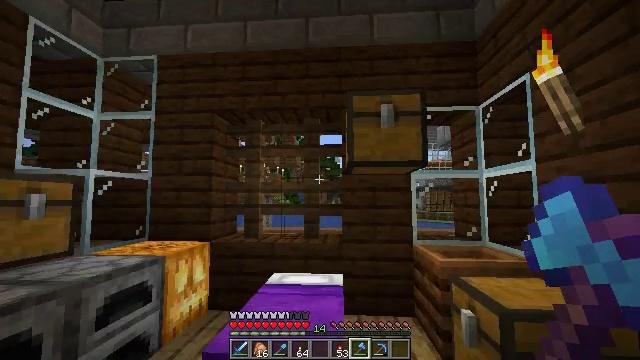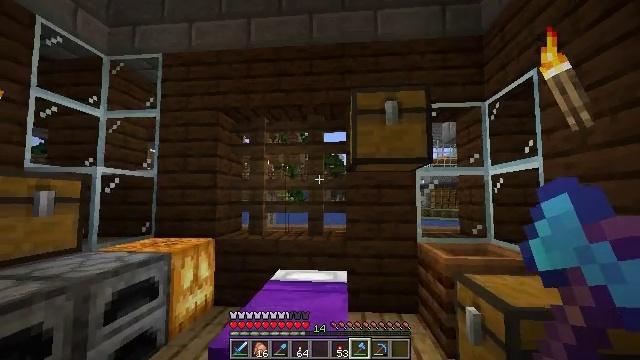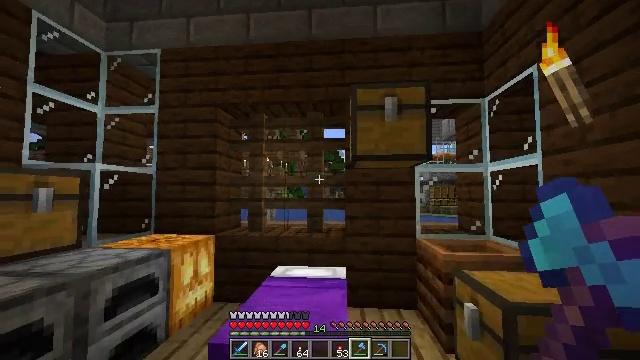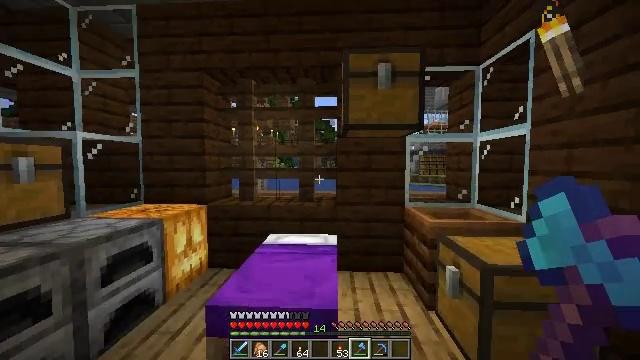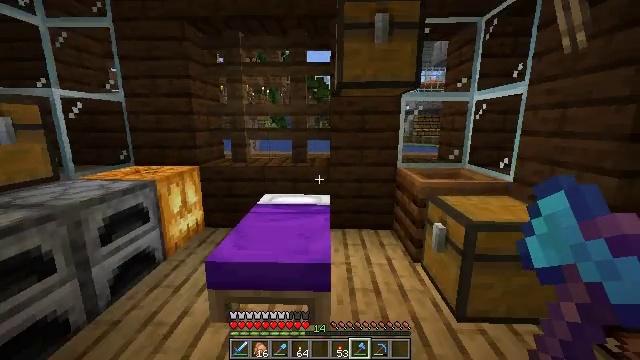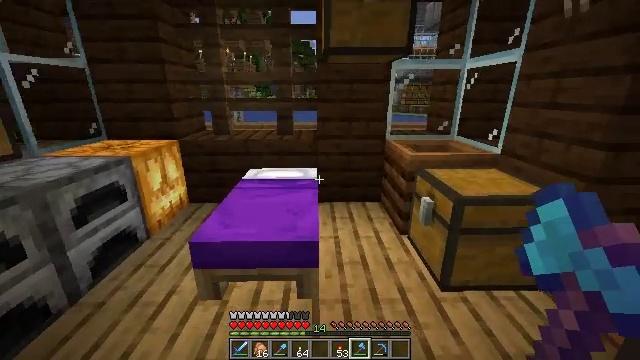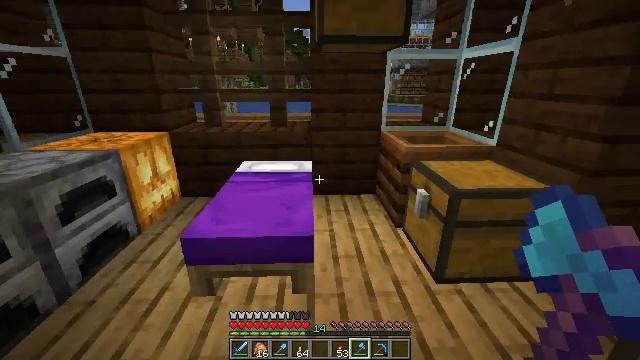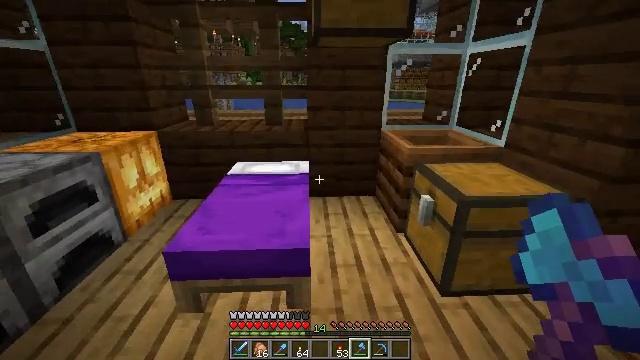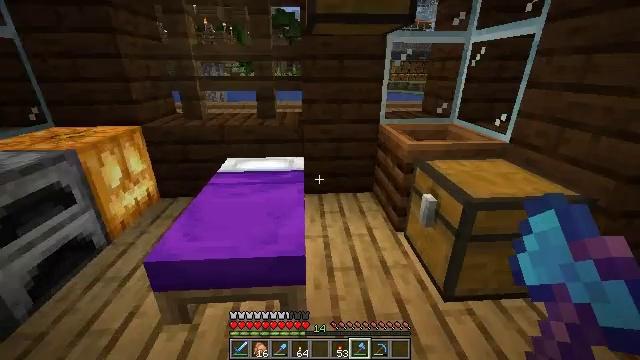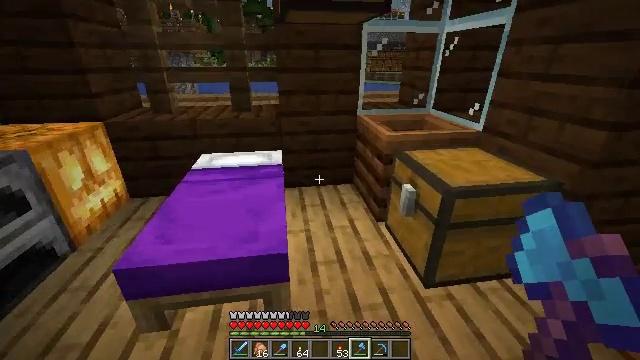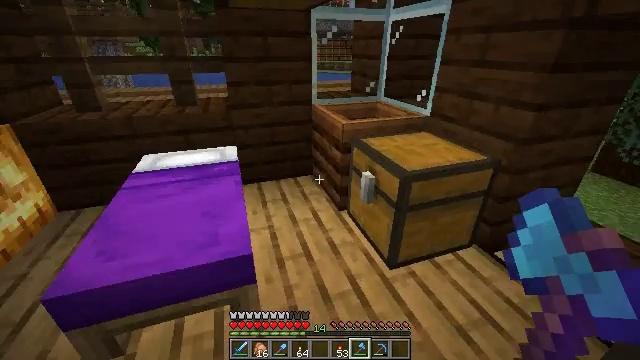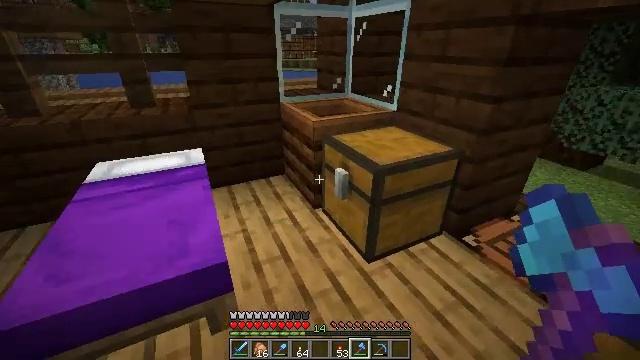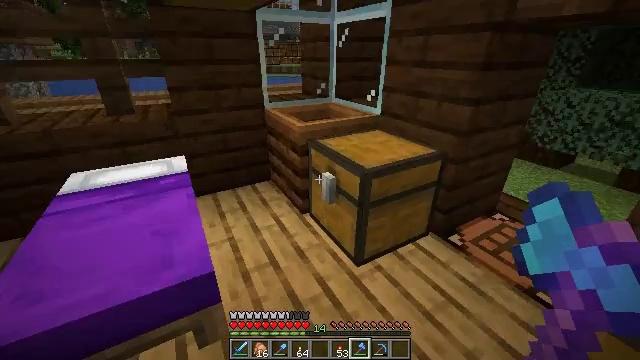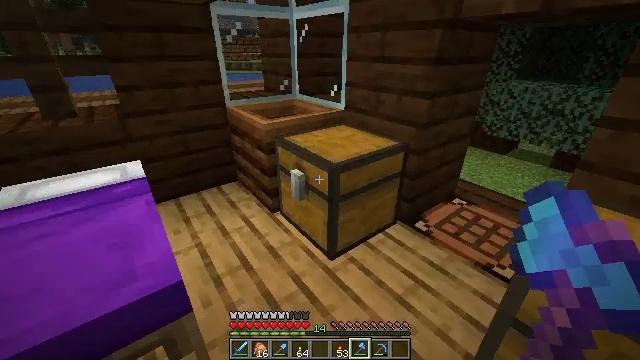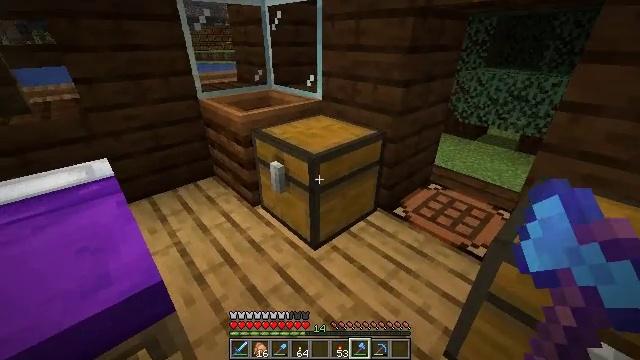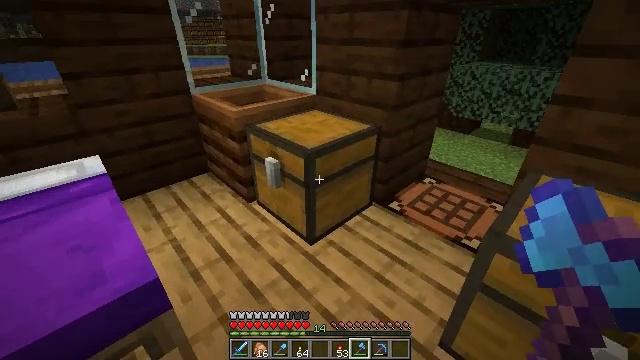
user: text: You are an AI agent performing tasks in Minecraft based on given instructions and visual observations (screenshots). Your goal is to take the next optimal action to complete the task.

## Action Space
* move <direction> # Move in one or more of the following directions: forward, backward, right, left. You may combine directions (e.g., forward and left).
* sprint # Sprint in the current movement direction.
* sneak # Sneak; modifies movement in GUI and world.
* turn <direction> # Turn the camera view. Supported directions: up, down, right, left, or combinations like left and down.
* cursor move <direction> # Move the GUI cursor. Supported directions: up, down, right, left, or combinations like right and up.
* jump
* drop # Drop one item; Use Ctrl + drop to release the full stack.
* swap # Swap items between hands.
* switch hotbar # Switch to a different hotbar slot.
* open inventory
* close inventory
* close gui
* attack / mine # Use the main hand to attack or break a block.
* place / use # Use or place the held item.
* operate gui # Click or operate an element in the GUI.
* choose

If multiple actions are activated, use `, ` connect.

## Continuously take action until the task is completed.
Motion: motion action
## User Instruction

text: Put wool and dye in a crafting table to craft a brown bed.
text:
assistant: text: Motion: no_op
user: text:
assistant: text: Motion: no_op
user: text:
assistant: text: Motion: turn right and down
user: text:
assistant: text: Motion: turn right and down
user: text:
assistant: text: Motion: move forward, turn right and down
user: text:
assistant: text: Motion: move forward, turn right and down
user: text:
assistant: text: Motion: move forward
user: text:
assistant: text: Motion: turn right and down
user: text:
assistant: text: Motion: turn right and down
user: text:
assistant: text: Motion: turn right and down
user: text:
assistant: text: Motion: turn right
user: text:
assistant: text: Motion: turn right and up
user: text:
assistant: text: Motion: turn right
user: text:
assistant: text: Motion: turn right and down
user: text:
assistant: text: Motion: turn right and down
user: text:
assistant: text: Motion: use / place
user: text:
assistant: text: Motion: use / place
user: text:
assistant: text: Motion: use / place
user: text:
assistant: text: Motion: use / place
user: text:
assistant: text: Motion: no_op
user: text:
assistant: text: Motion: open gui
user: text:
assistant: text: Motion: no_op
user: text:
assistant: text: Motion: no_op
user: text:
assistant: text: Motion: no_op
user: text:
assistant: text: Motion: no_op
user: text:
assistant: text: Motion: no_op
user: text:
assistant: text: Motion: no_op
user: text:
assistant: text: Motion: no_op
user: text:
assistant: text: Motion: no_op
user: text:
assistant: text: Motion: no_op